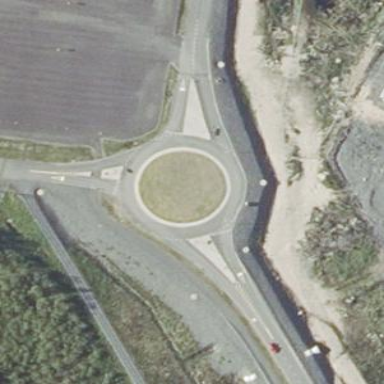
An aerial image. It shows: Unclassified road with roundabout.